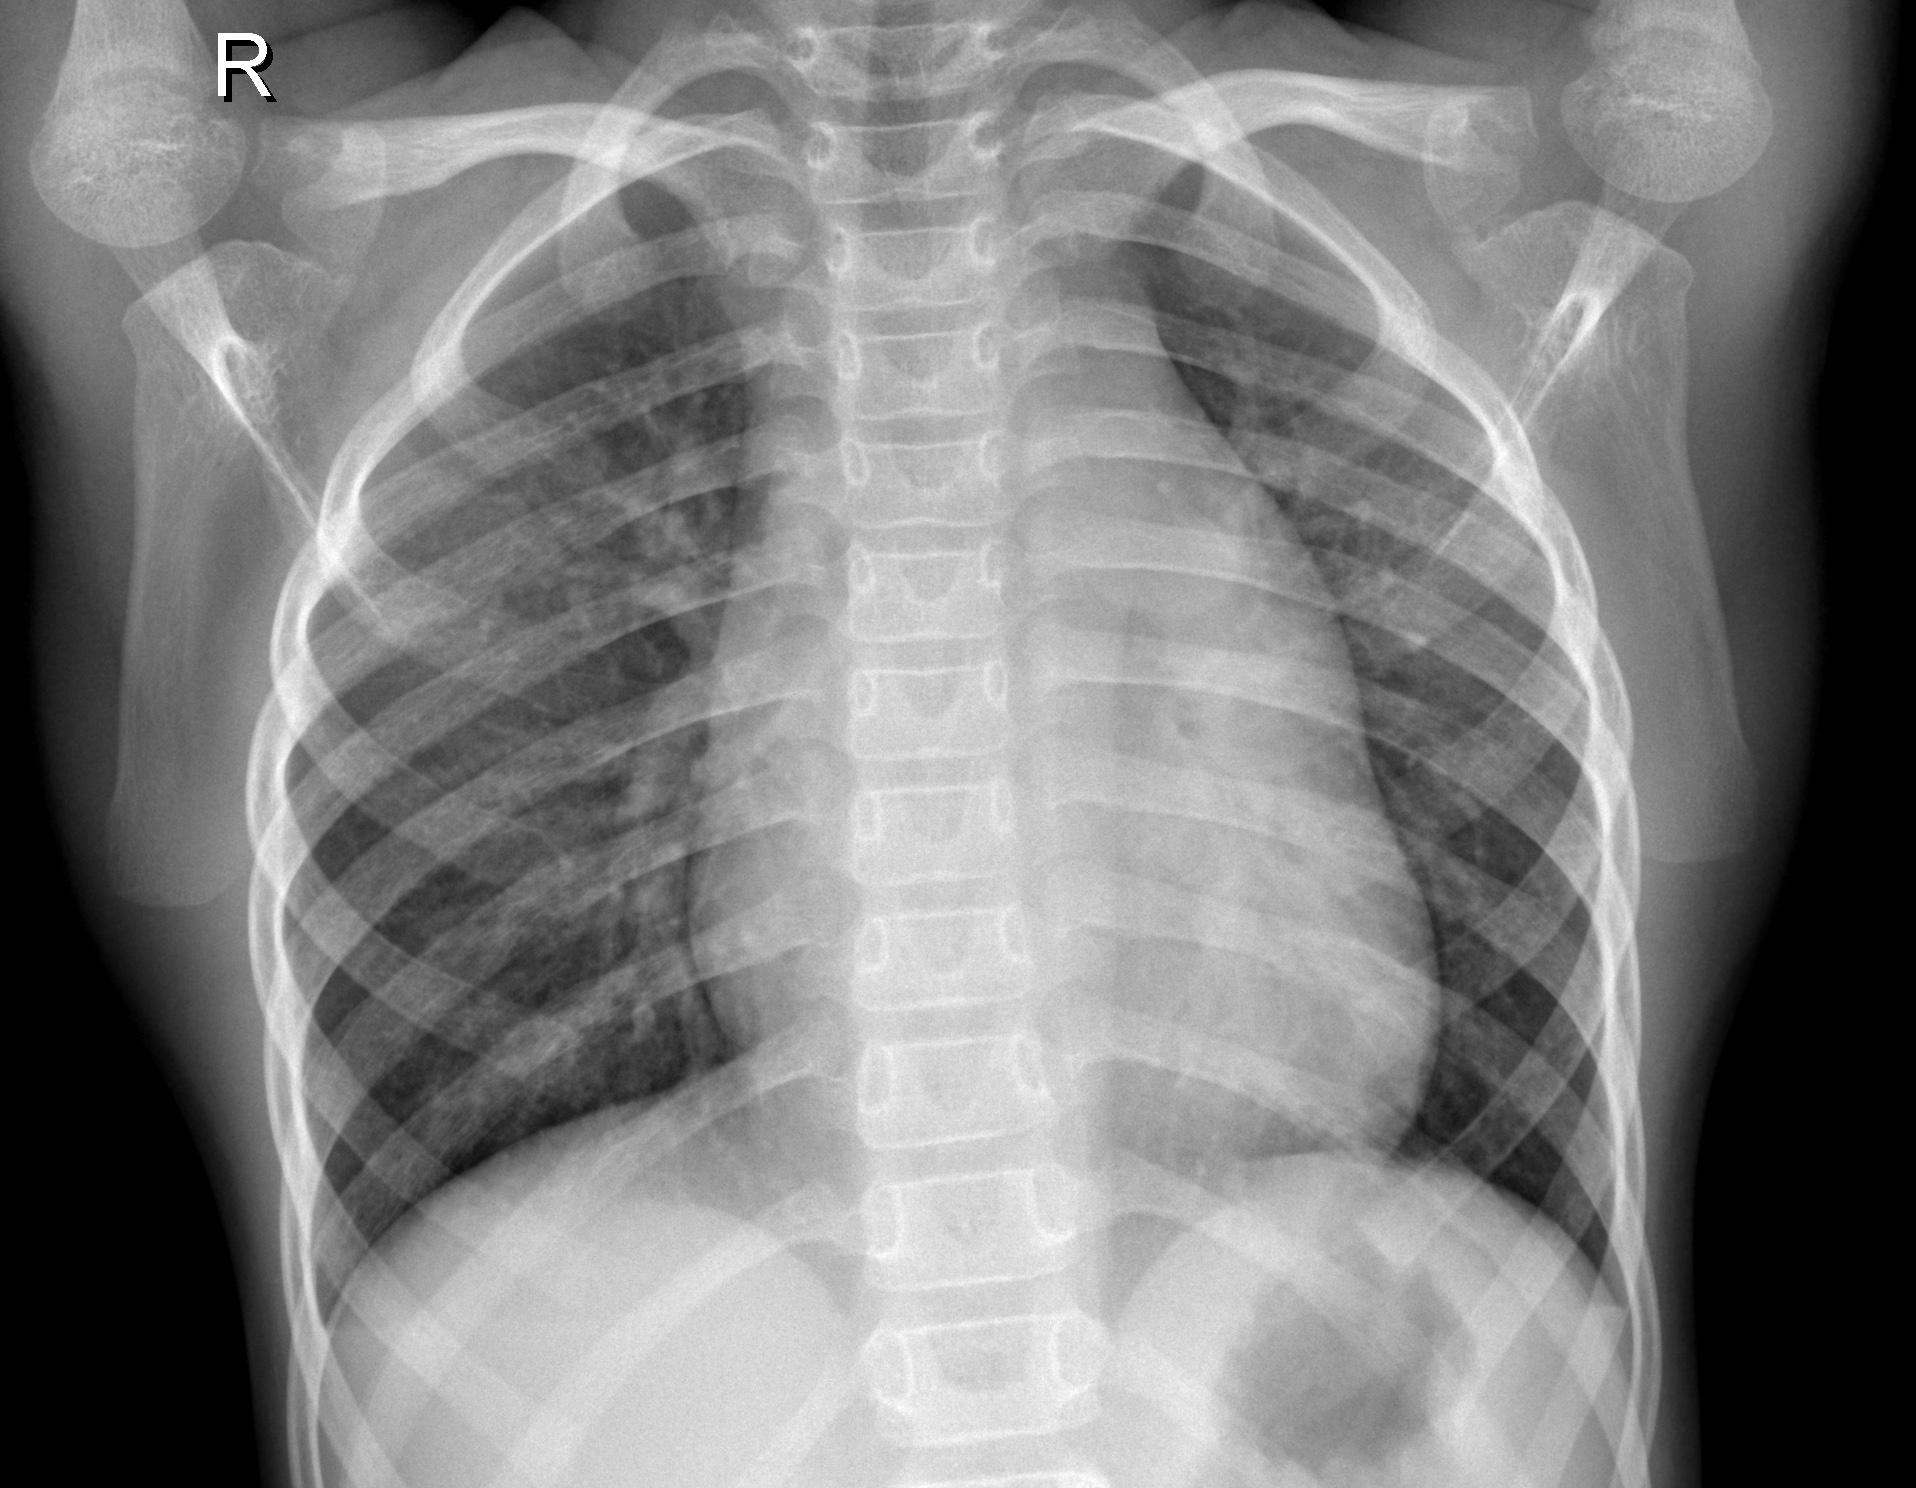
Diagnosis: NORMAL